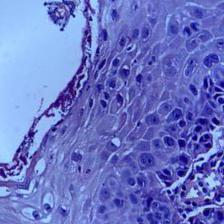
Diagnosis: OSCC